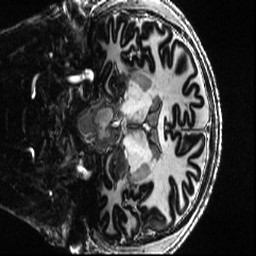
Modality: T1w
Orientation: coronal
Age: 26
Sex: male
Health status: healthy
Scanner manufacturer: siemens
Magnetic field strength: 7 T
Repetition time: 4.3 s
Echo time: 0.00227 s